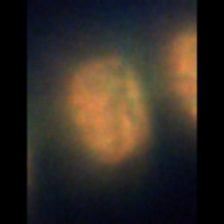
Taxon: Diatom_aggregate
Group: Diatoms